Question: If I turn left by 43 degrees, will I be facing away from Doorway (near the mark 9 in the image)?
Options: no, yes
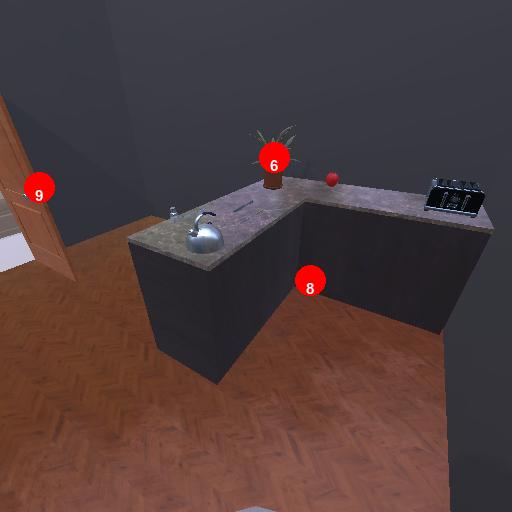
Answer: no